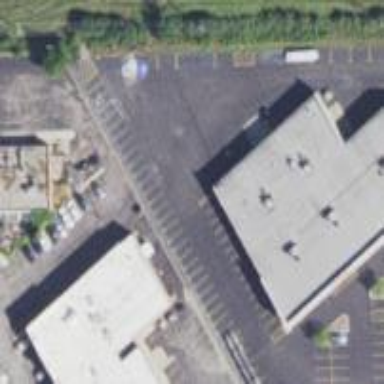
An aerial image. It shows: Retail building.